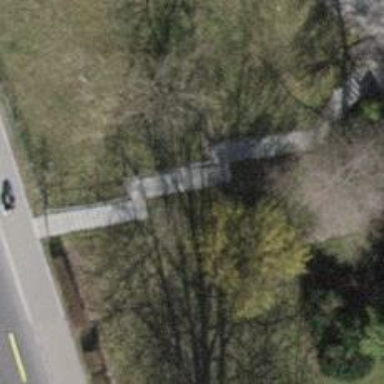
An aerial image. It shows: Road with steps.